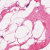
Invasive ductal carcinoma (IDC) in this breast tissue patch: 0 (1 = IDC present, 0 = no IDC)